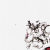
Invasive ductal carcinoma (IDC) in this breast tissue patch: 0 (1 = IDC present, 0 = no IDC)